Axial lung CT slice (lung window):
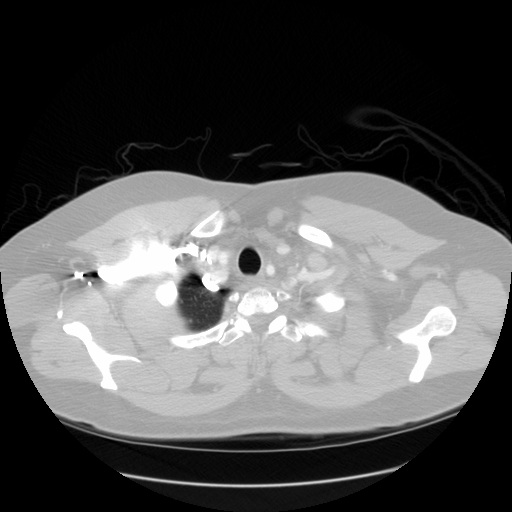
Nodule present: no